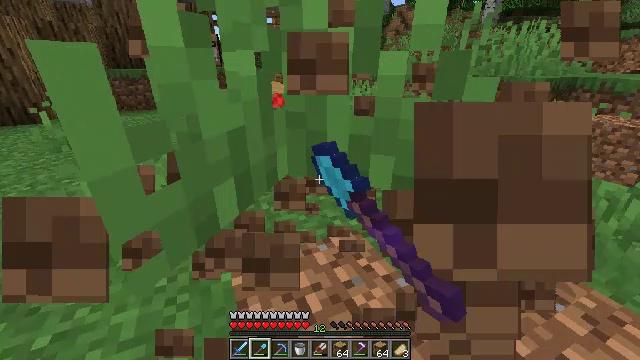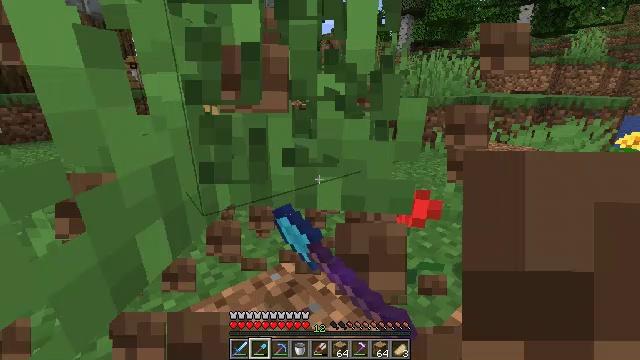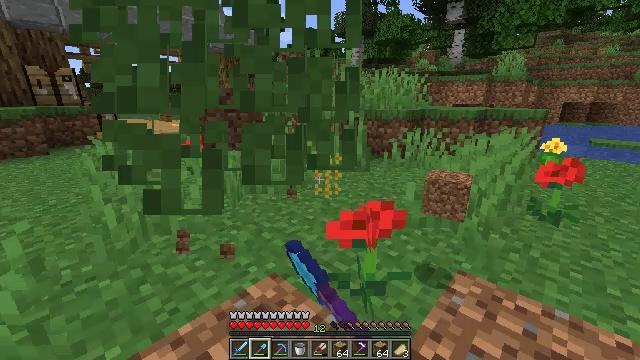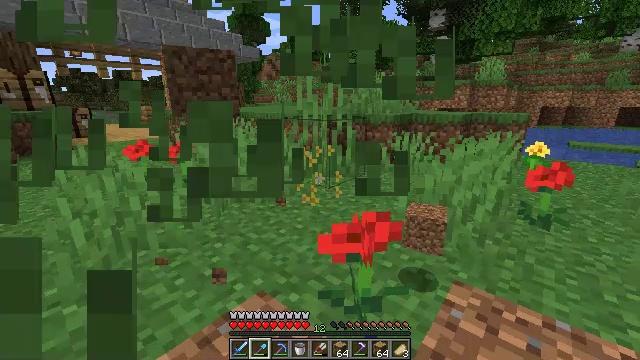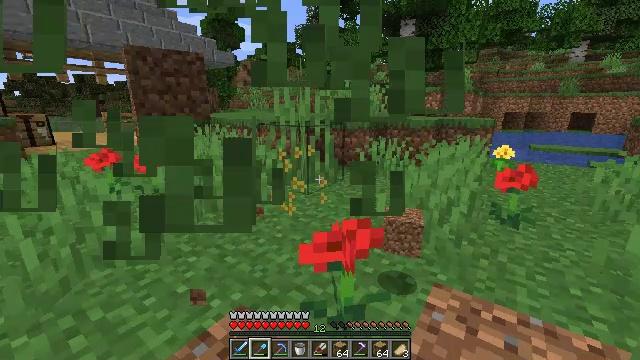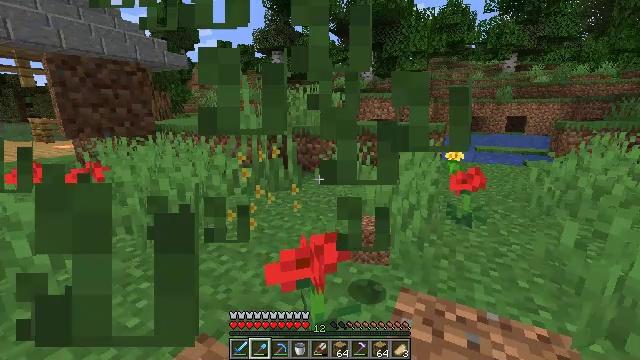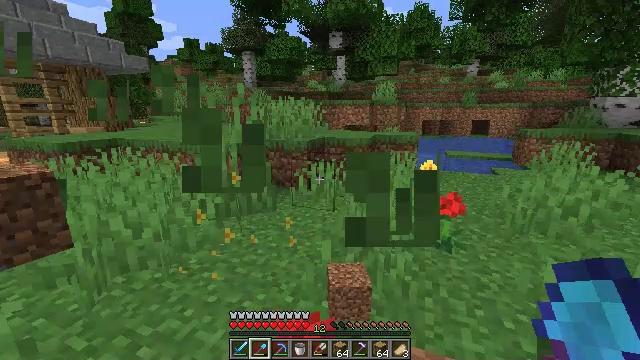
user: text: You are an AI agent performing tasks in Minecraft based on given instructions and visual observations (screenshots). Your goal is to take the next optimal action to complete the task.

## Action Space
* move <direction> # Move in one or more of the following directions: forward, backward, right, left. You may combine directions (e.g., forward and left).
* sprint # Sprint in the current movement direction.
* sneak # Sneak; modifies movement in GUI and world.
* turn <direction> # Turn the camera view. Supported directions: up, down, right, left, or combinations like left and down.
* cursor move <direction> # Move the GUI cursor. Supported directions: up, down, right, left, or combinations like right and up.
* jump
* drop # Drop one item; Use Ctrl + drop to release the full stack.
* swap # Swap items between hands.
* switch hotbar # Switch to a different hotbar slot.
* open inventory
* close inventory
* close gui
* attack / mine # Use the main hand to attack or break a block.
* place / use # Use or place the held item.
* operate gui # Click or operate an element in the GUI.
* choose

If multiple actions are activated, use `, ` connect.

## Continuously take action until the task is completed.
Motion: motion action
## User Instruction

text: Collect a dandelion flower.
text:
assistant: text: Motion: move forward, sneak, turn right and up, attack / mine
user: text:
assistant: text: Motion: move forward, sneak, turn right and up, attack / mine
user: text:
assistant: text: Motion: move forward, sneak, turn right
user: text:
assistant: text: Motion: move forward, turn right and up
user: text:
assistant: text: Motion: move forward, turn right
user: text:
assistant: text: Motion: move forward, turn right
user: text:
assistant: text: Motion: no_op